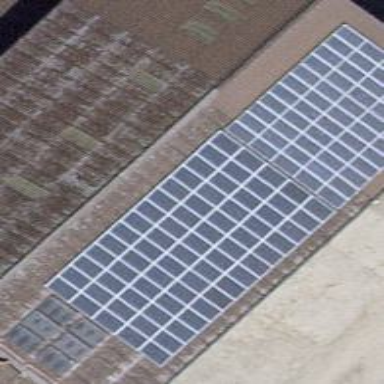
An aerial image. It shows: Small solar photovoltaic panel generator is producing electricity.